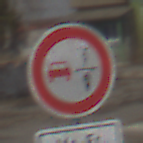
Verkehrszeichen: VerbotUeberholenEinspurigeFahrzeuge
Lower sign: ZeitangabenMitBeschraenkungAufWochentage2
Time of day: Midday
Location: Outdoor (Suburban)
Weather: PartlyCloudy
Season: NotSpecified
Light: Natural